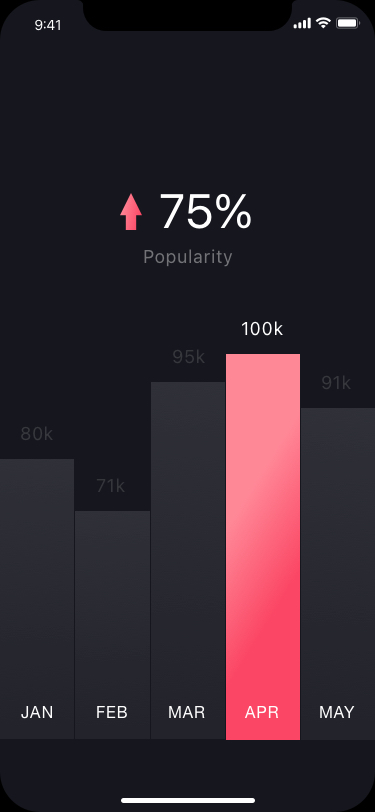
Text in this UI design:
Popularity
75%
91k
95k
80k
71k
100k
JAN
FEB
MAR
APR
MAY